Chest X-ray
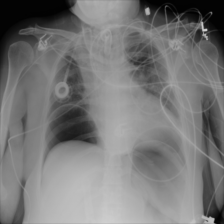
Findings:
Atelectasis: negative
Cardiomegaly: negative
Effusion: negative
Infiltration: negative
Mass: negative
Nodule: negative
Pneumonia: negative
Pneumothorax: negative
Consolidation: negative
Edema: negative
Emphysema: negative
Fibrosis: negative
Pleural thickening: negative
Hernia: negative